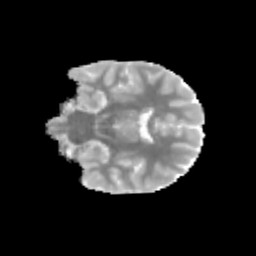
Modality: MD
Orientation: coronal
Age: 12
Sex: female
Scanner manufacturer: siemens
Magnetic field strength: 3 T
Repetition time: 3.8 s
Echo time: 0.07 s